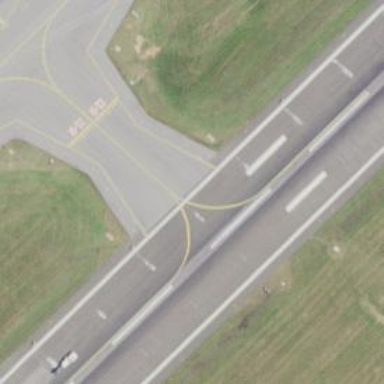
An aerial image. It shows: Image of taxiway at airport.